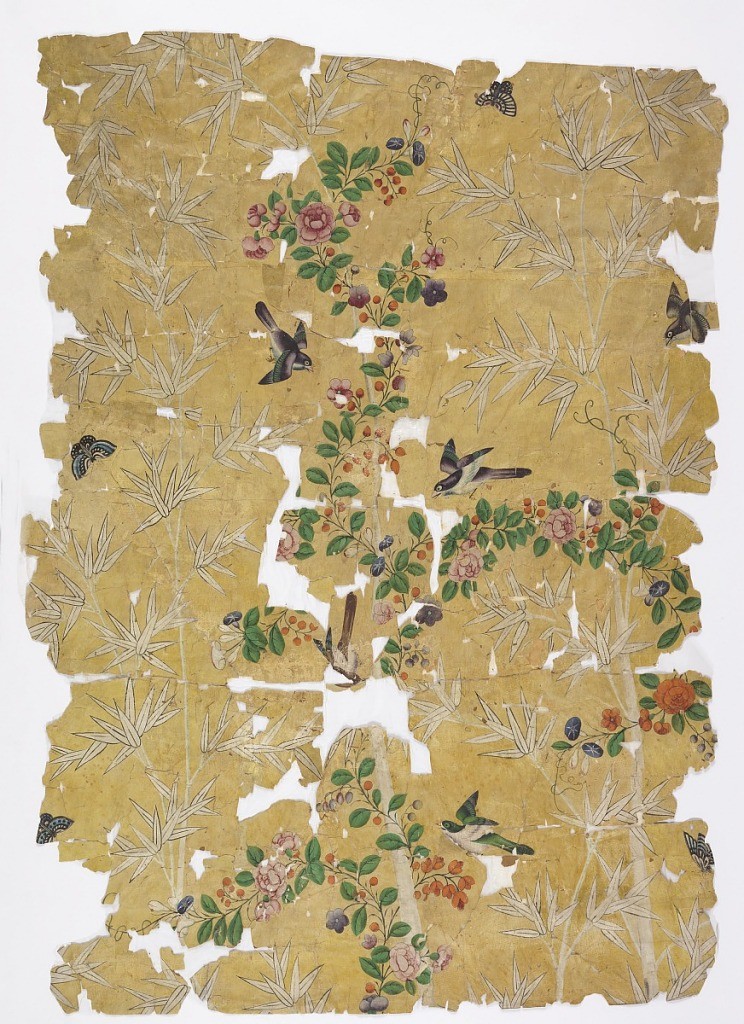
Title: Chinese
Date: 1800–1850
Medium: Hand-painted paper
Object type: Scenic
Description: Chinese scenic of the flowering tree and bird variety, painted on a light tan or yellowish ground. Brightly colored flowering tree runs horizontally up the center of the paper, while secondary flowering vines in gray run horizontally up either side.